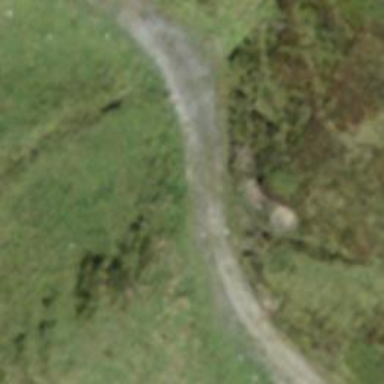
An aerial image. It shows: Path.